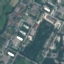
Land use / land cover class: Industrial